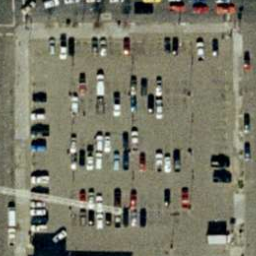
Label: parking lot